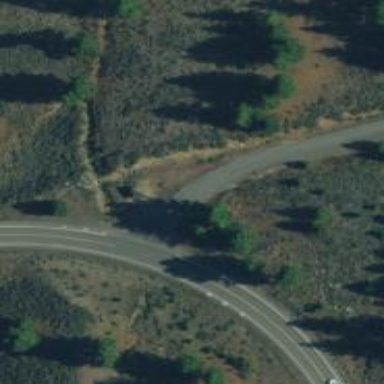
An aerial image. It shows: Unclassified road.